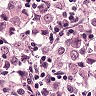
Metastatic tissue present: yes